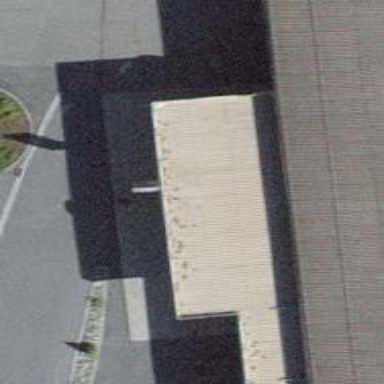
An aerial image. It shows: Fuel station.